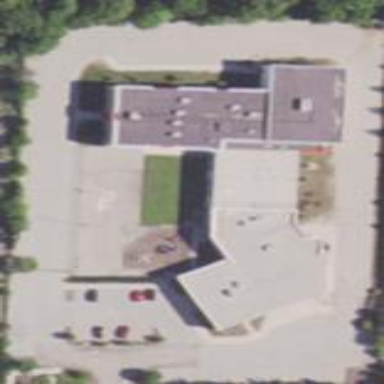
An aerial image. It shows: School.